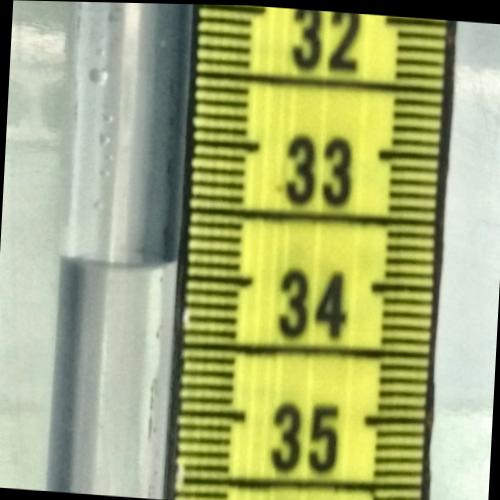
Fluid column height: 33.9 cm